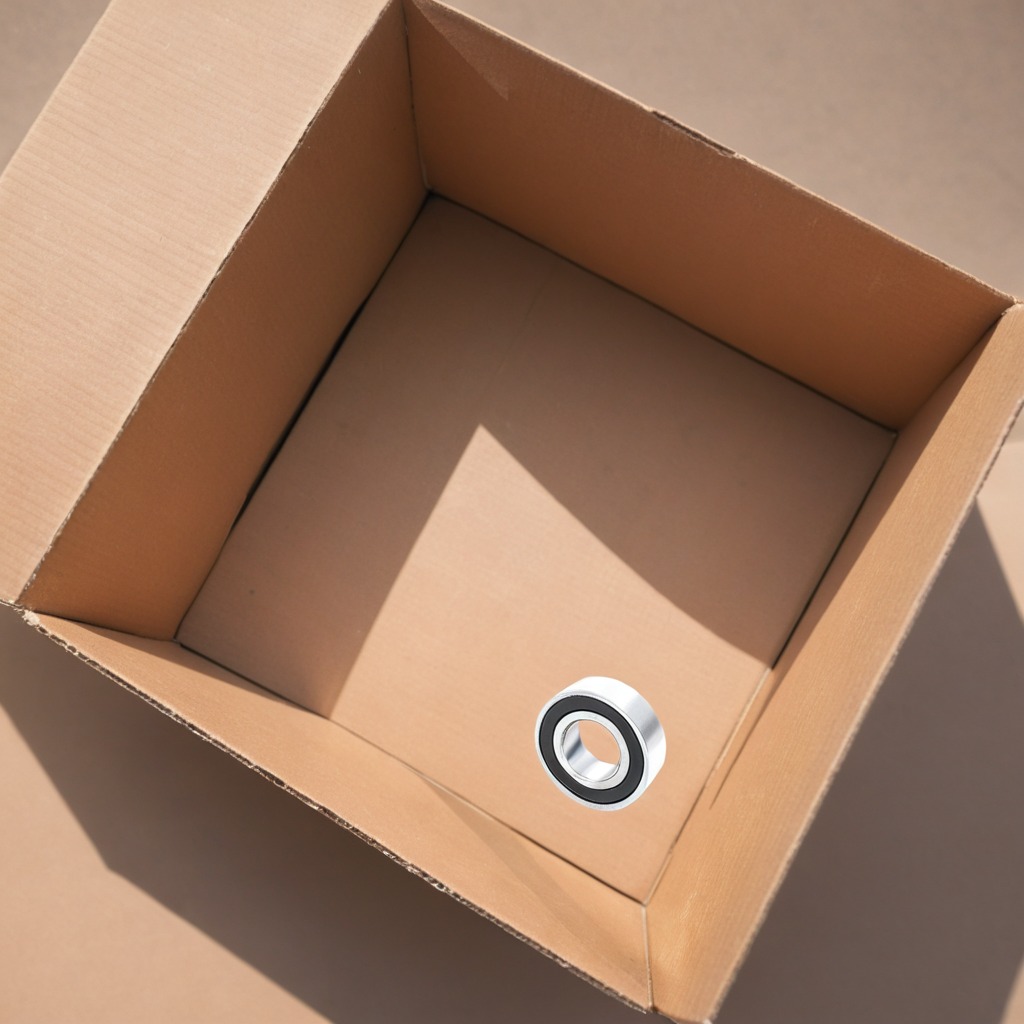
A metal ball bearing is lying on a clean dry cardboard box surface in an outdoor workshop during daytime bright natural light soft shadows slightly creased but